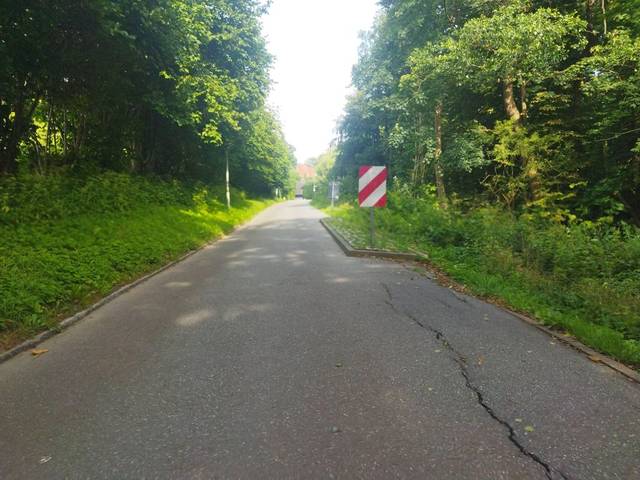
Region: Germany
Coordinates: 54.517, 9.54